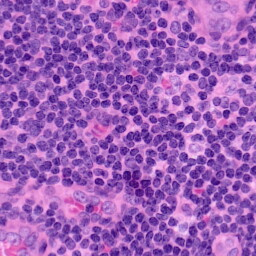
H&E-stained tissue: LymphNode